Current action and preconditions to check: trajectory_clear

Your task: For each precondition in the list above, predict whether it will hold at this action.

Consider the current scene as observed from the mobile robot's camera, and analyze the predicted future states of all dynamic agents (e.g., people, animals, vehicles, or any moving entities) within the NEXT SECOND.

IMPORTANT: Only answer "very likely" if you are absolutely certain—based on strong, clear evidence—that a dynamic agent will violate the precondition in the predicted future state. Do NOT answer "very likely" for unlikely, ambiguous, or low-probability risks.

Ask yourself for each precondition: Is there a high probability, with clear and convincing evidence, that the predicted future states of any dynamic agent will interfere with the predicted future state of the currently executing action within the NEXT SECOND, causing that precondition to fail?

Assess the risk level based on these predictions. Use "likely" or "very likely" if motions create a clear risk of interference.

Use "neutral" or "improbable" if agents are nearby but their predicted paths are clearly diverging or non-conflicting.

Failure Risk Categories: "very improbable", "improbable", "neutral", "likely", "very likely"

Answer Format: Output ONLY the probability_of_failure value from these categories: "very improbable", "improbable", "neutral", "likely", "very likely"

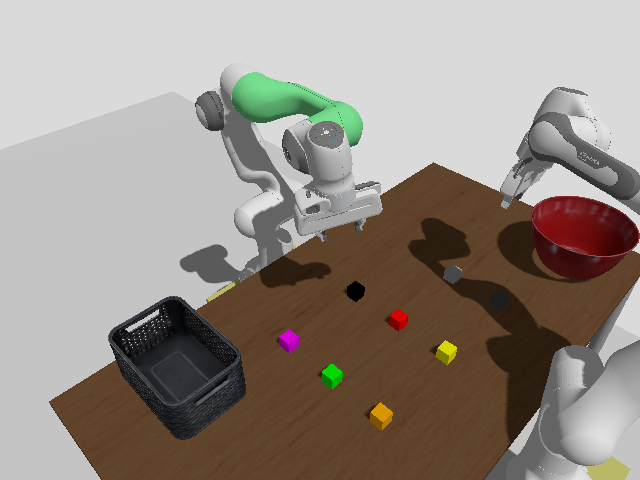

Answer: very improbable